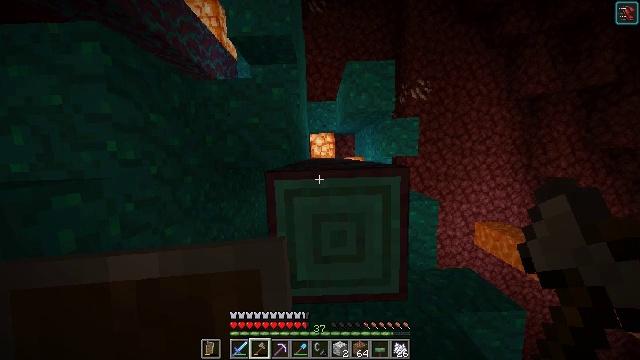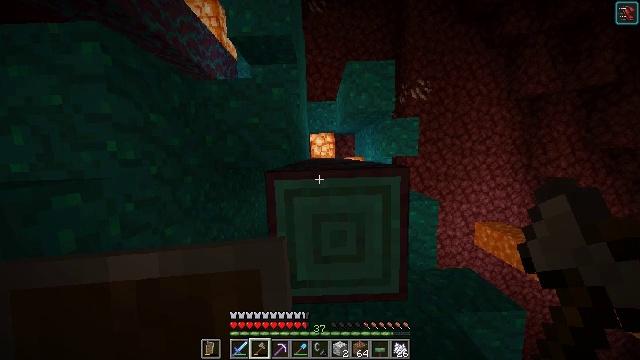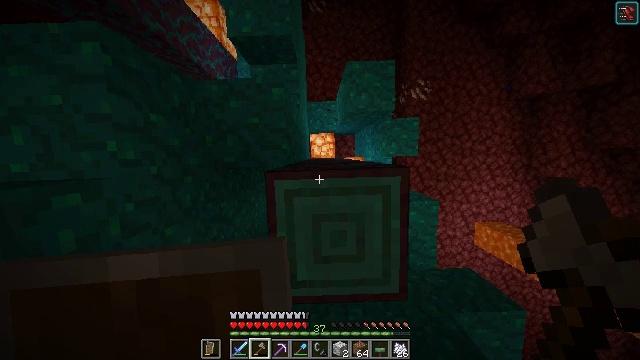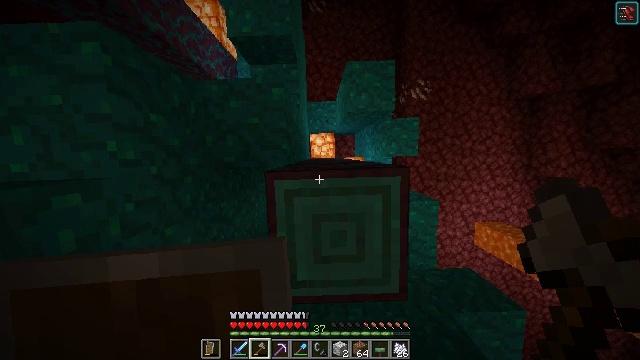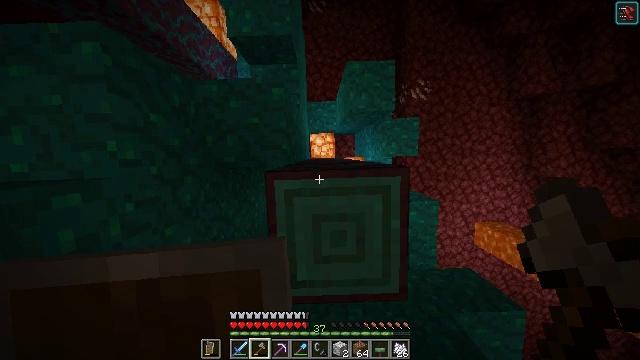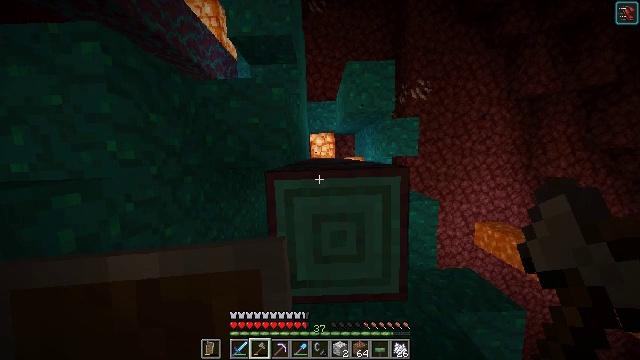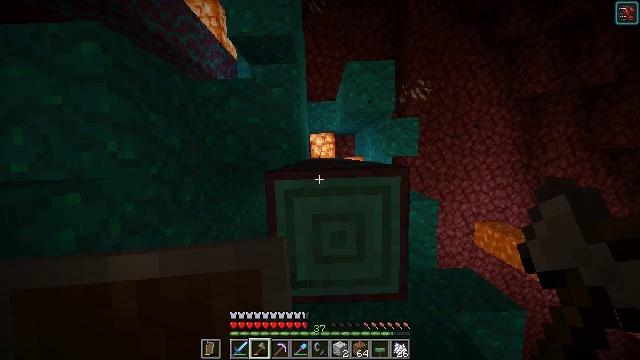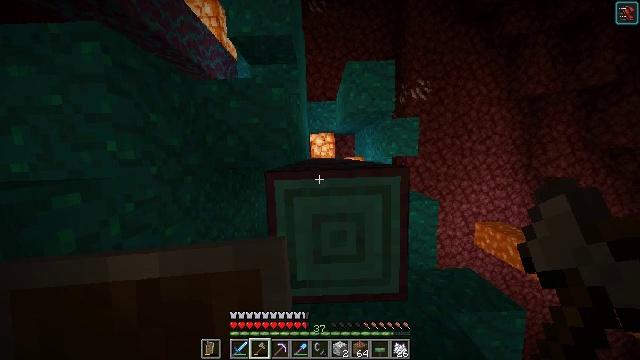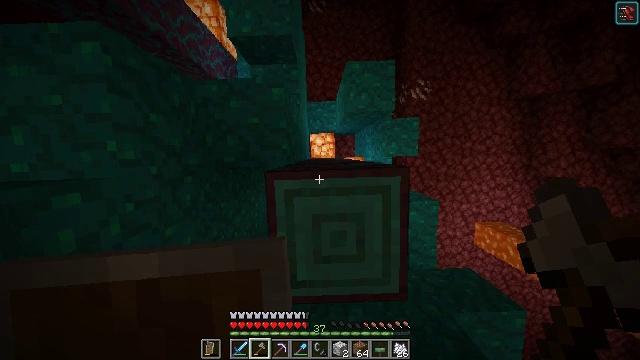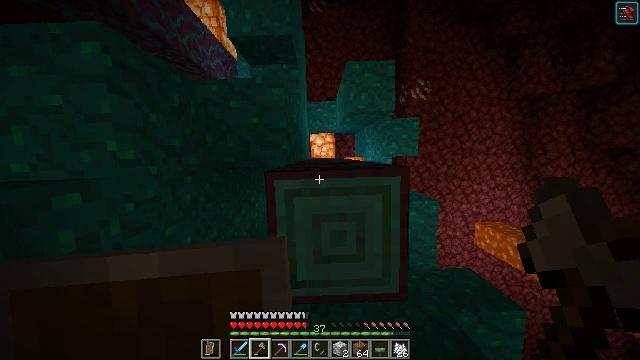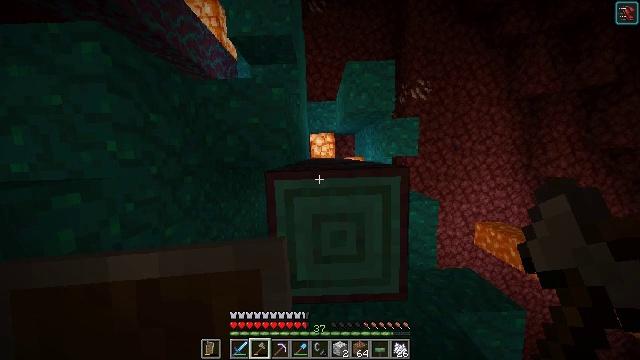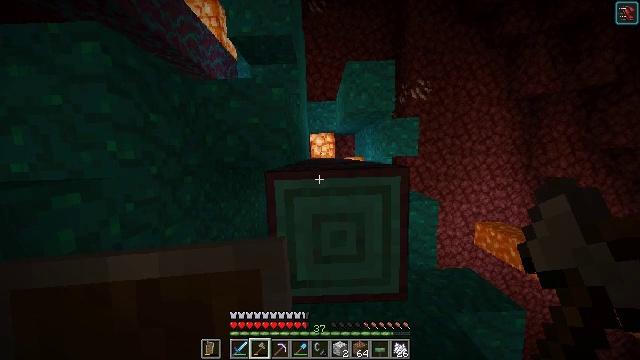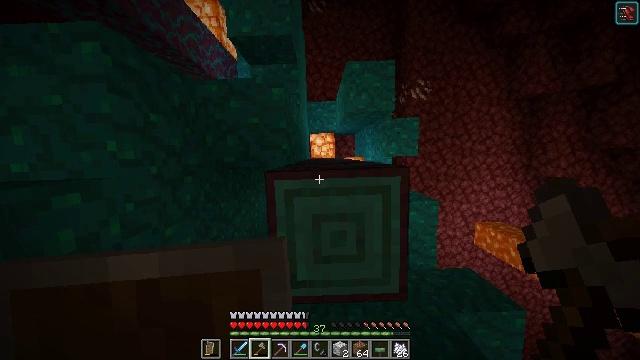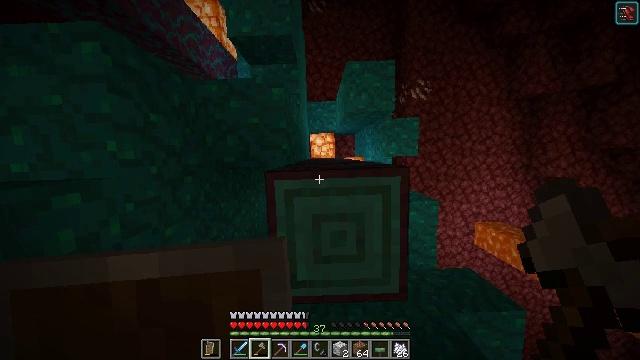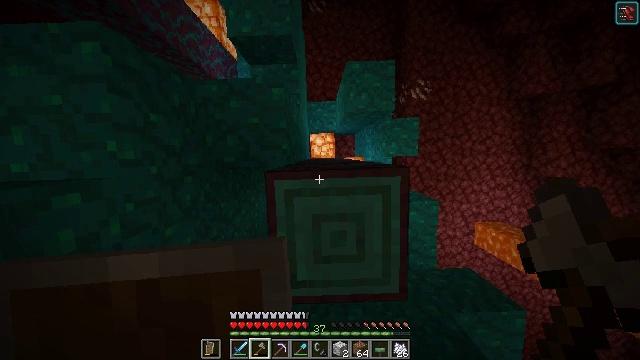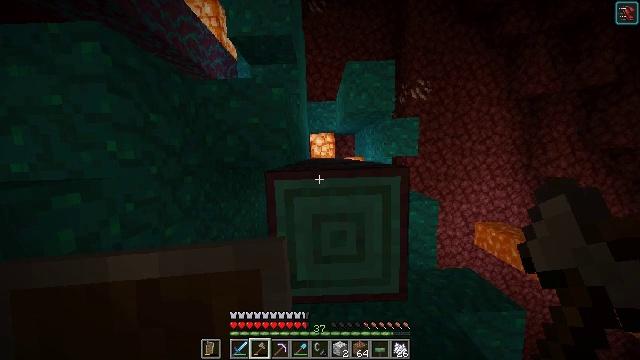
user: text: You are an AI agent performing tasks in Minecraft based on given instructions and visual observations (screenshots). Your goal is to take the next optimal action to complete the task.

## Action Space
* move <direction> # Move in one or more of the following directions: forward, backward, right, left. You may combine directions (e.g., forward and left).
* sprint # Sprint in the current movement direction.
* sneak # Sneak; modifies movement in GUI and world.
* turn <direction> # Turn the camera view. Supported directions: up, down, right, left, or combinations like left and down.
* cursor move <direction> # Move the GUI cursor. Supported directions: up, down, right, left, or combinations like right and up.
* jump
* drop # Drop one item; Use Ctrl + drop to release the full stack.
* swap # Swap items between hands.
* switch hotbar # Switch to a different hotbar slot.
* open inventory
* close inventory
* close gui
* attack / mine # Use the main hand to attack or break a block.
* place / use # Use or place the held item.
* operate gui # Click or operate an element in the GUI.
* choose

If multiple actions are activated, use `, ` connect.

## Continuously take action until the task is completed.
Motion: motion action
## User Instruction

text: Break the warped stem block.
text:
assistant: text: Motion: no_op
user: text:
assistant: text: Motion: no_op
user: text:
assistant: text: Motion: no_op
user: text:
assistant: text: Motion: no_op
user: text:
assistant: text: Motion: no_op
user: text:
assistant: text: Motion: no_op
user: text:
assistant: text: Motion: no_op
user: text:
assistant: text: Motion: no_op
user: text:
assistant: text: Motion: no_op
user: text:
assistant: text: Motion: no_op
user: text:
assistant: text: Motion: no_op
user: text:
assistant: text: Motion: no_op
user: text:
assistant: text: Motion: no_op
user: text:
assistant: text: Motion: no_op
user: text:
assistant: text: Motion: no_op
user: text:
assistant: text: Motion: no_op
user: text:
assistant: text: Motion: no_op
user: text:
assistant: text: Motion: no_op
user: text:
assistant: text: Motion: no_op
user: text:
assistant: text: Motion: no_op
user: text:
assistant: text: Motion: no_op
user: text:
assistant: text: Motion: no_op
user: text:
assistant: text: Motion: no_op
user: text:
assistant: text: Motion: no_op
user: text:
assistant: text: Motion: no_op
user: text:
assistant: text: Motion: no_op
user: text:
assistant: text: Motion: no_op
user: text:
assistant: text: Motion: no_op
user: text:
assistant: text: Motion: no_op
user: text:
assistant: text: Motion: no_op